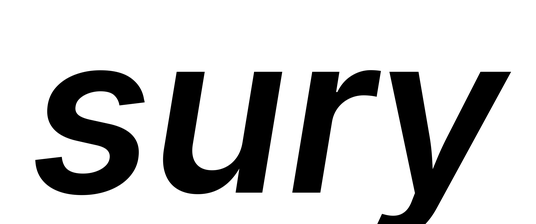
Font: Inter-Italic_SemiBold_Italic